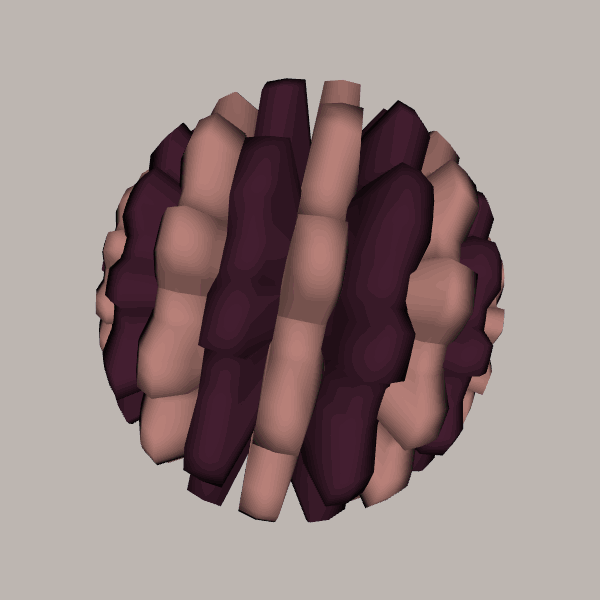
Background: light